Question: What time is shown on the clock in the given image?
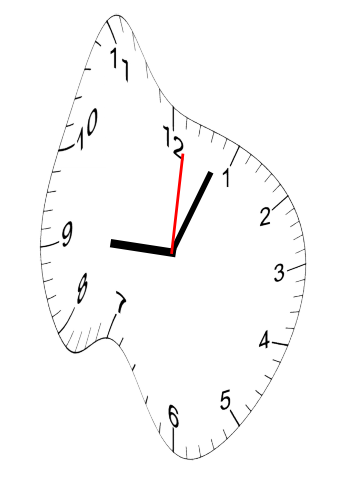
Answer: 09:04:01